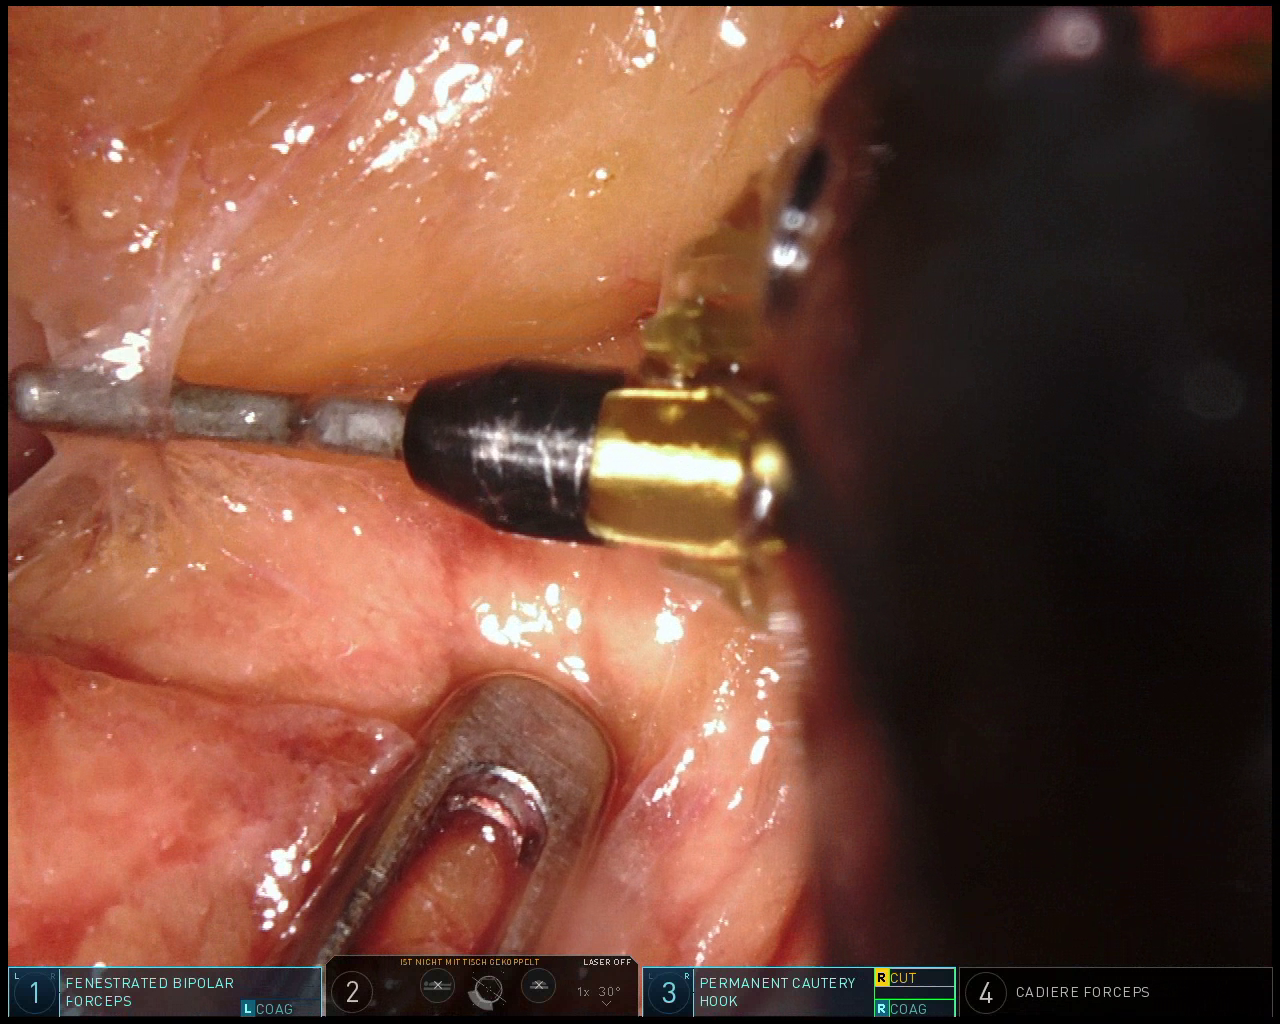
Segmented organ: pancreas
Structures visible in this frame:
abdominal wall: no
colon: no
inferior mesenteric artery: no
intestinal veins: no
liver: no
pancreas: yes
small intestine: no
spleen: no
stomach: no
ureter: no
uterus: no
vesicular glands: no